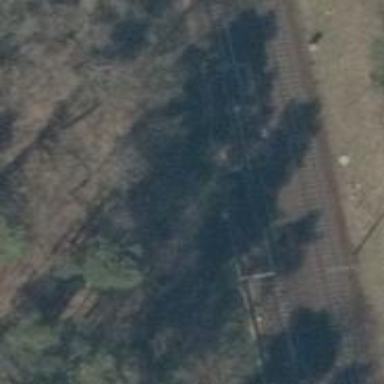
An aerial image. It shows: Railway switch with the turnout side on the left.